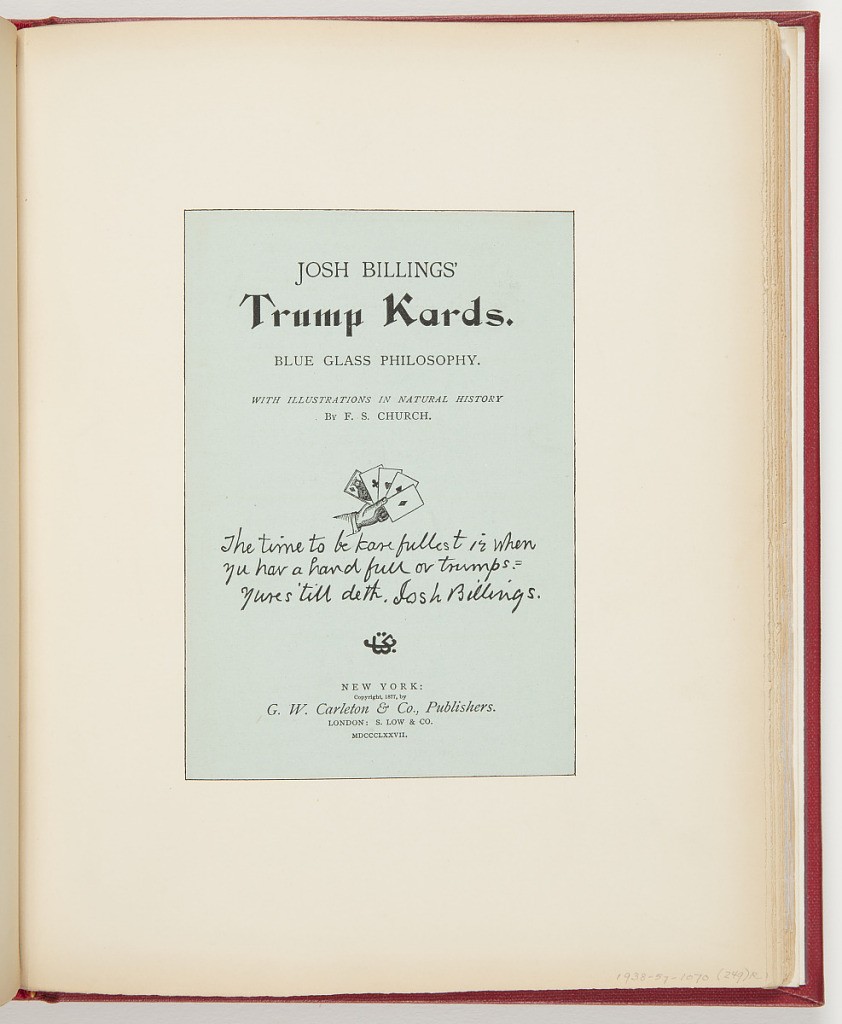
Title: Title Page for Trump Kards
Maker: Frederick Stuart Church, American, 1842–1924
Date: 1877
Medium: Printed in black ink on blue paper
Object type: Ephemera
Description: Title page for Josh Billing's Trump Kards. Center; hand holding playing cards.